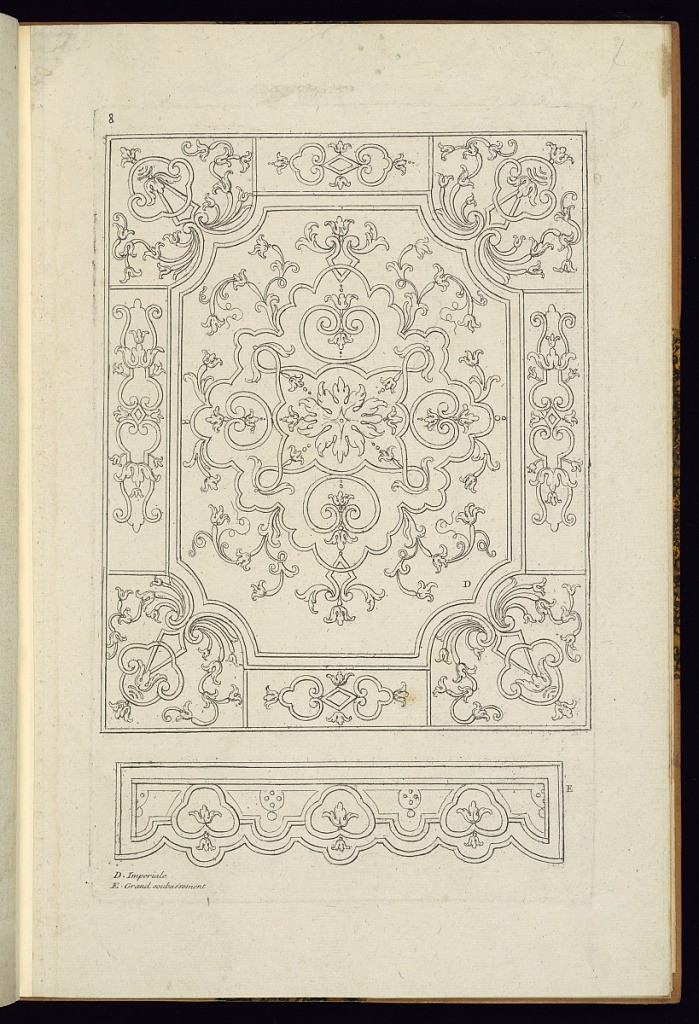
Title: Tester and Valance Designs
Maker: Nicolas Guérard, French, ca.1648 – 1719
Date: late 17th century
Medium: Etching on laid paper
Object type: Print
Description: Designs for an embroidered bed tester and valance featuring strapwork, fleurons, rosettes, and foliate scrolls. The plate is numbered.